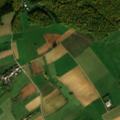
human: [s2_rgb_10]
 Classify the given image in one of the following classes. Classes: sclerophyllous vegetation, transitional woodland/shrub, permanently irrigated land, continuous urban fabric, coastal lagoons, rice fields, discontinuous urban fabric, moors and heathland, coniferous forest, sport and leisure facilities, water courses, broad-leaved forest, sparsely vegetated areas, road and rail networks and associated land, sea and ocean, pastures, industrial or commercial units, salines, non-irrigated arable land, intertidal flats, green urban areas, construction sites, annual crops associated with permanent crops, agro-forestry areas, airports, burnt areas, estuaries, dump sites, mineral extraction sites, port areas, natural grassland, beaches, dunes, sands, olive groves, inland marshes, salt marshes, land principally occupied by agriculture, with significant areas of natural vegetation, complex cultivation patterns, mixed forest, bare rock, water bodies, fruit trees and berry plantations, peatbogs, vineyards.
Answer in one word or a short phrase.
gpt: non-irrigated arable land, pastures, broad-leaved forest